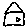
Label: house